Question: Does anybody know how slicing effects work in the Fruit Ninja game?

Or any other way to achieve a similar effect?
How to get that all swipe point at how to draw line on that
please help ....
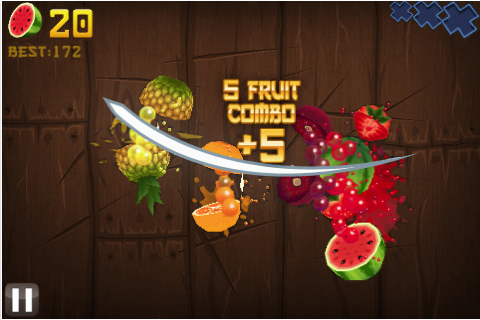
Answer: i draw the many lines to give slicing effect and removed points simultaneously from that mutable array where i put the point to draw line
code:-
'''
-(void)init
{
[self checkAllArray];
[self schedule:@selector(removePoints:) interval:0.0001f];
}
-(void)checkAllArray
{
if (naughtytoucharray==NULL)
naughtytoucharray=[[NSMutableArray alloc] init];
else
{
[naughtytoucharray release];
naughtytoucharray=nil;
naughtytoucharray=[[NSMutableArray alloc] init];
}
}
-(void)draw
{
glEnable(GL_LINE_SMOOTH);
glColor4ub(255, 255, 255, 255); //line color
//glLineWidth(2.5f);
for(int i = 0; i < [naughtytoucharray count]; i+=2)
{
CGPoint start = CGPointFromString([naughtytoucharray objectAtIndex:i]);
CGPoint end = CGPointFromString([naughtytoucharray objectAtIndex:i+1]);
ccDrawLine(start, end); // line 1
ccDrawLine(ccp(start.x-2,start.y-2),ccp(end.x-2,end.y-2));// line 2
ccDrawLine(ccp(start.x-4,start.y-4),ccp(end.x-4,end.y-4));// line 3
ccDrawLine(ccp(start.x-6,start.y-6),ccp(end.x-6,end.y-6));// line 4
ccDrawLine(ccp(start.x-8,start.y-8),ccp(end.x-8,end.y-8));// line 5
}
}
- (void)ccTouchesMoved:(NSSet *)touches withEvent:(UIEvent *)event
{
CGPoint new_location = [touch locationInView: [touch view]];
new_location = [[CCDirector sharedDirector] convertToGL:new_location];
CGPoint oldTouchLocation = [touch previousLocationInView:touch.view];
oldTouchLocation = [[CCDirector sharedDirector] convertToGL:oldTouchLocation];
[naughtytoucharray addObject:NSStringFromCGPoint(new_location)];
[naughtytoucharray addObject:NSStringFromCGPoint(oldTouchLocation)];
}
-(void)removePoints:(ccTime *)tm
{
if ([naughtytoucharray count]>0)
{
[naughtytoucharray removeObjectAtIndex:0];
}
}
-(void)dealloc
{
//NSLog(@"deallocing lightning
");
[self removeAllChildrenWithCleanup:YES];
[super dealloc];
}
'''